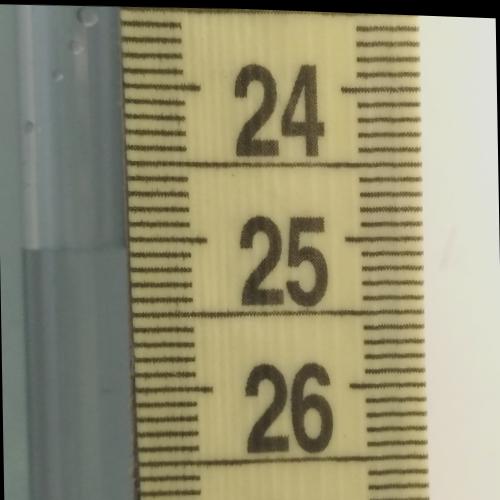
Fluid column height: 25.1 cm